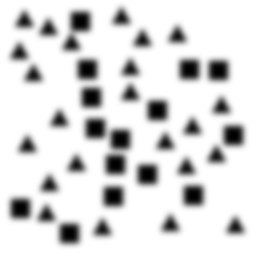
Squares: 15
Triangles: 23
Stars: 0
Total shapes: 38